Question: I am a bit lost. We got an attacker who put <URL>.
Now I discovered that the attacker put another file named <URL> in one of the folders, which holds this image:

The server is a managed server, I already contacted the provider, waiting for an answer.
My questions to you experts:
1. Has anybody heard about "Blackhats with kernel exploits"? (I found only one mentioning of the exploit Enlightenment.)
2. Is there any way to prevent the attacker to upload his files and block him?
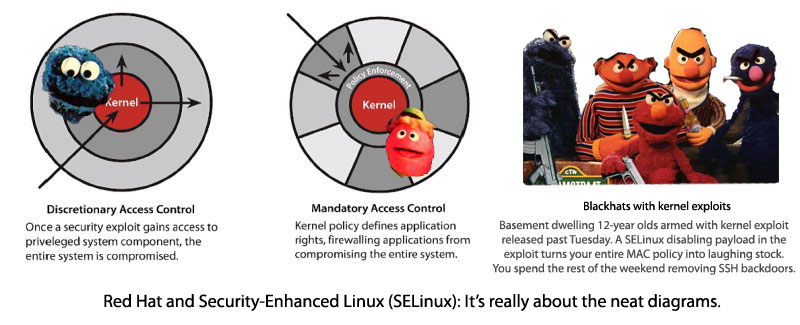
Answer: Here's a few possibilities:
The attacker most likely gained access by...
- - - - -
As for "enlightenment" that's probably for your personal education (in the eyes of the attacker anyways).
To avoid getting hacked in the future, do all of the commonsense boilerplate things you always hear about with regards to computer security.
- - - - - - - - - -